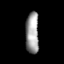
Tissue: prostate
Cell type: Epithelial cells
Senescence score: 0.2995
Nuclear area (px): 540
Mean DAPI intensity: 155.804